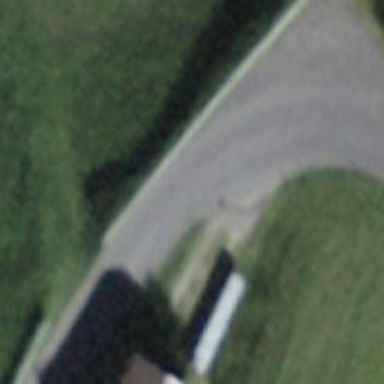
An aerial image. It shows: Unclassified road with asphalt surface. The track type is grade 1.